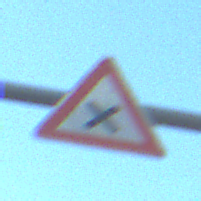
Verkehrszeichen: KreuzungOderEinmuendung
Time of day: MorningAfternoon
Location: Outdoor (Nature)
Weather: Clear
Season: NotSpecified
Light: Natural